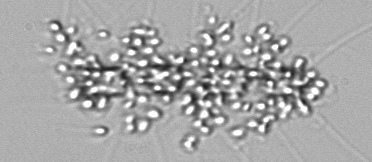
Label: Chaetoceros_didymus_TAG_external_flagellate